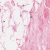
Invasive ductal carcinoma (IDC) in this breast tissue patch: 0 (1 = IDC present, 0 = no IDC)